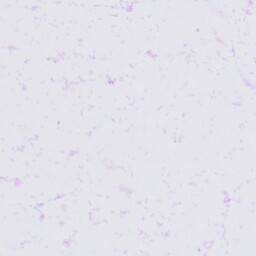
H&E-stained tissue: Skin